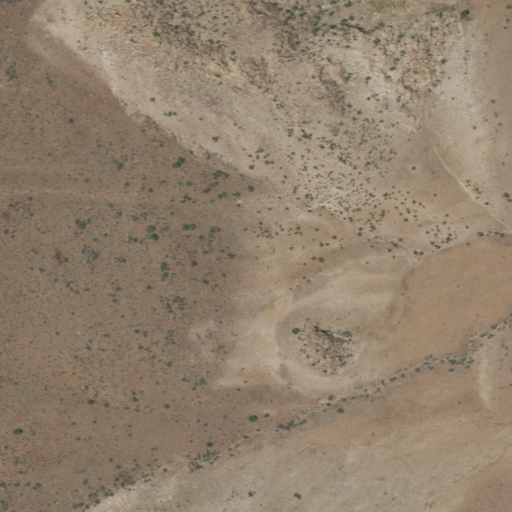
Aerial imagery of mountain in New Mexico named Indian Hills containing shrub and grassland